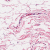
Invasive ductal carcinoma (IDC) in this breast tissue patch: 0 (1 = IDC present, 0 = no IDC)